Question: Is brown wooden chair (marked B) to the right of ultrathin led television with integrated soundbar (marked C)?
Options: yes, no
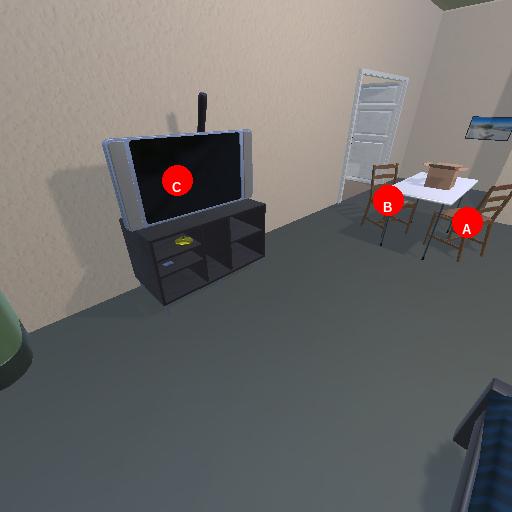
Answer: yes